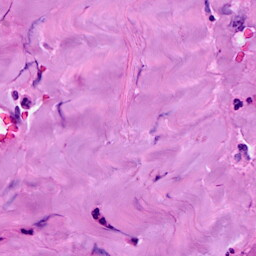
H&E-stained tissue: Breast